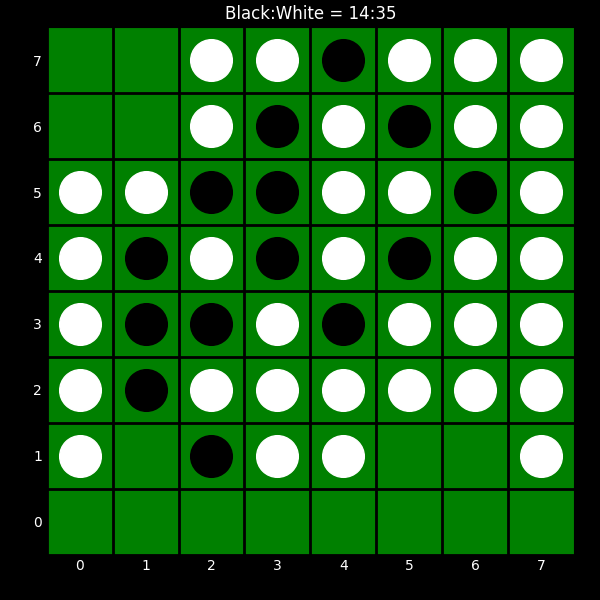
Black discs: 14
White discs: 35